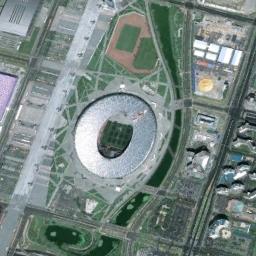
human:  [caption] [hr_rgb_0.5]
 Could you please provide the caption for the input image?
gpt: Many buildings of different shapes are beside the stadium .

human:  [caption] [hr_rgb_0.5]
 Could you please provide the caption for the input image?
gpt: The circular stadium is next to the lawn and there is a road to the residential area .

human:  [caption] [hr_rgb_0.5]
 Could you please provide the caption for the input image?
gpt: This oval stadium has dense residential areas on three sides .

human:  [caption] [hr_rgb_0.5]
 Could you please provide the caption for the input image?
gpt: The stadium is on the grass next to some buildings .

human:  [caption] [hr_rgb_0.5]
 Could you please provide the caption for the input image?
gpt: There are some buildings and green lawns beside the stadium .